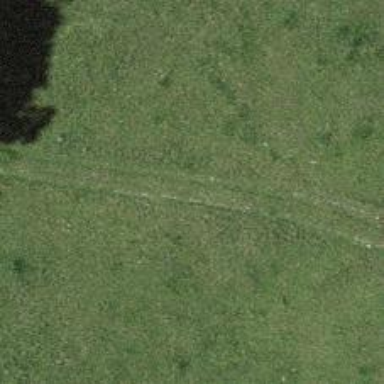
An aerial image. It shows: Dirt track road with grade 4 tracktype.